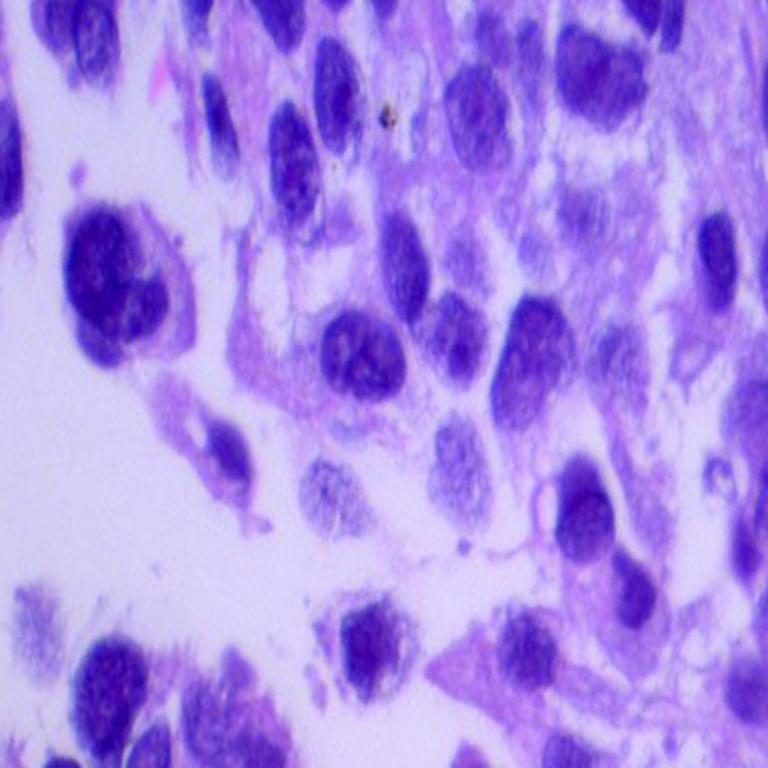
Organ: lung
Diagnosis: adenocarcinomas